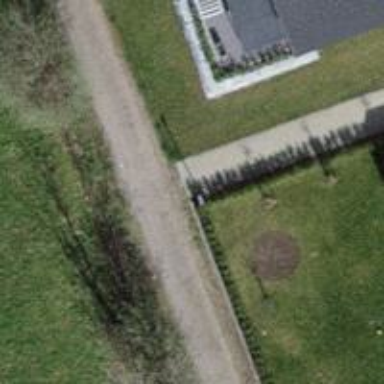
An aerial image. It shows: Path made of paving stones.